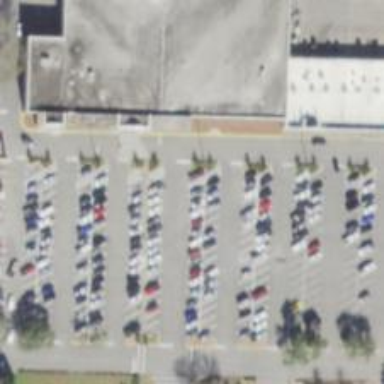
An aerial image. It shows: Parking space.